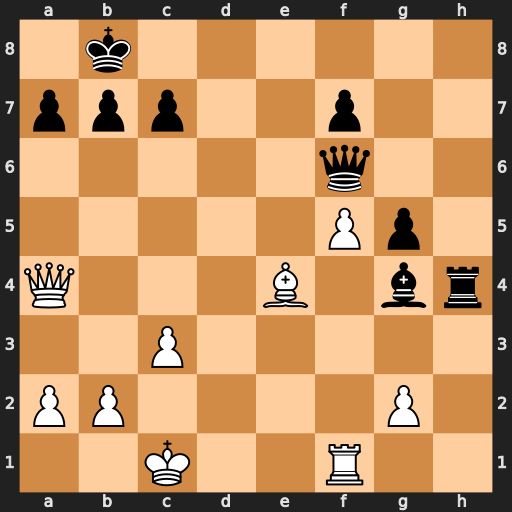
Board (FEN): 1k6/ppp2p2/5q2/5Pp1/Q3B1br/2P5/PP4P1/2K2R2
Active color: w
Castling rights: -
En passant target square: -
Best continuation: Qe8+ Qd8 Qxd8#